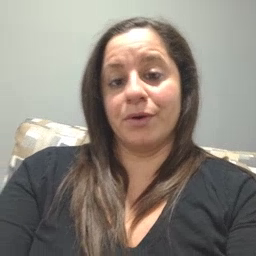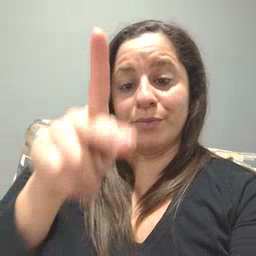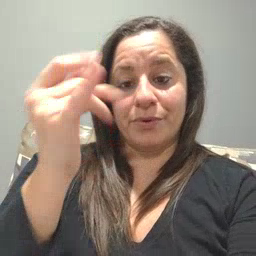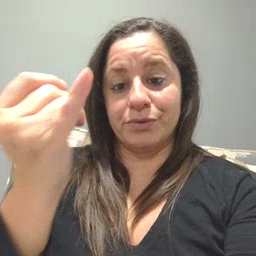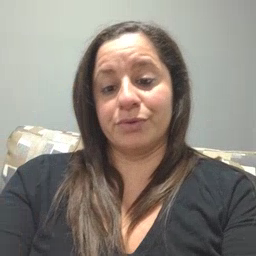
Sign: pajamas